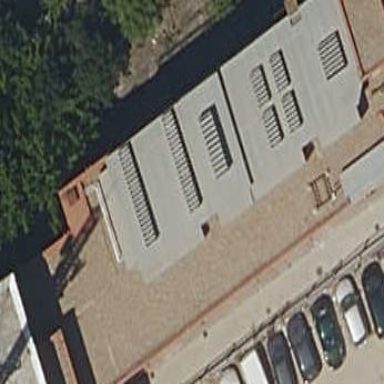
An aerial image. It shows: Office building.